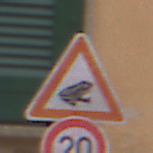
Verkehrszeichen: AmphibienwanderungLinks
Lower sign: Geschwindigkeit20
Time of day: Midday
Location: Outdoor (Urban)
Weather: Overcast
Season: NotSpecified
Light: Natural